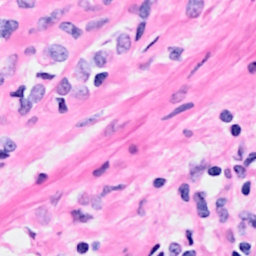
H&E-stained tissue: Breast